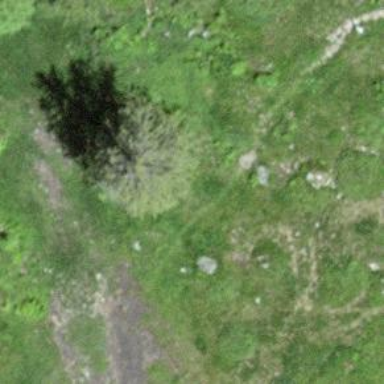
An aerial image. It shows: Single tag "natural: tree."